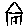
Label: house